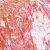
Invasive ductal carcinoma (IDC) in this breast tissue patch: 0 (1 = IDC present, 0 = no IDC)